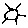
Label: sun